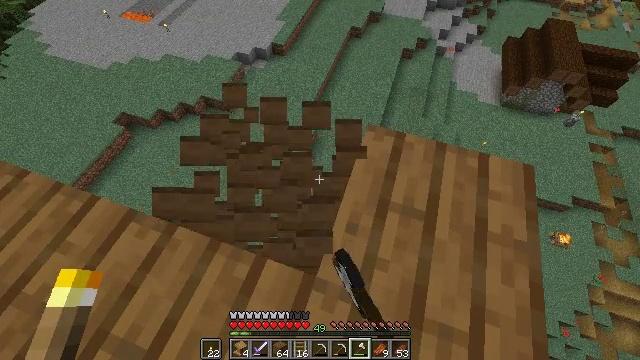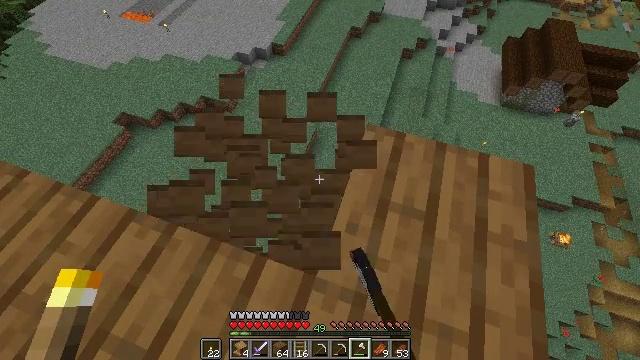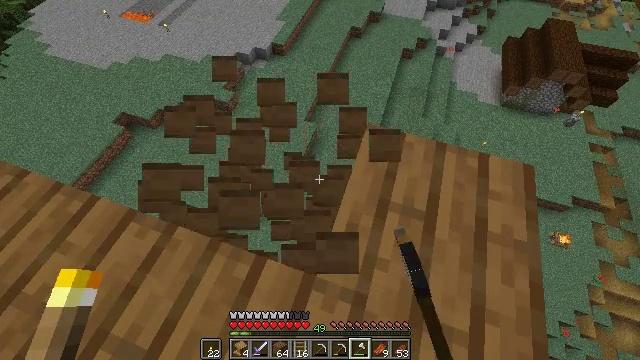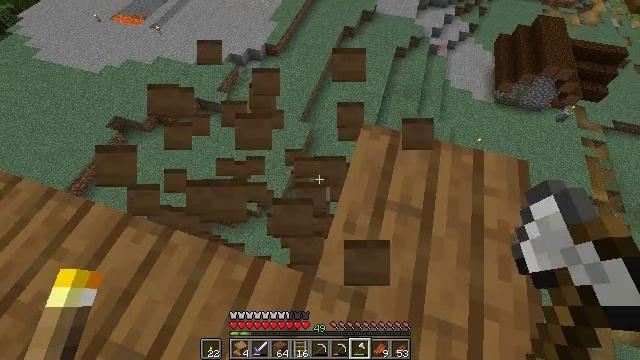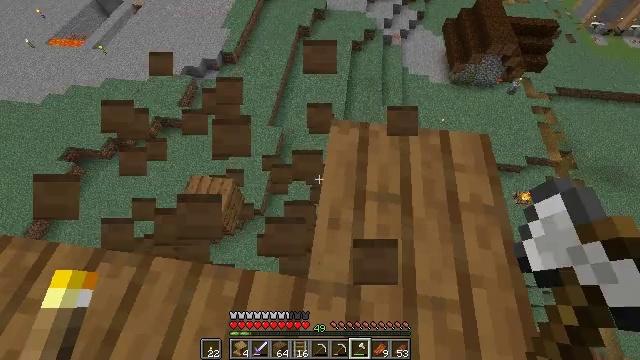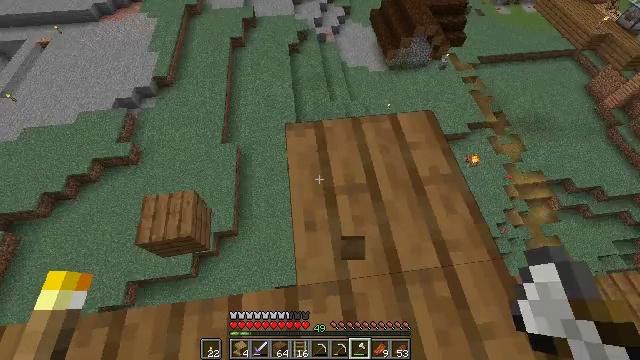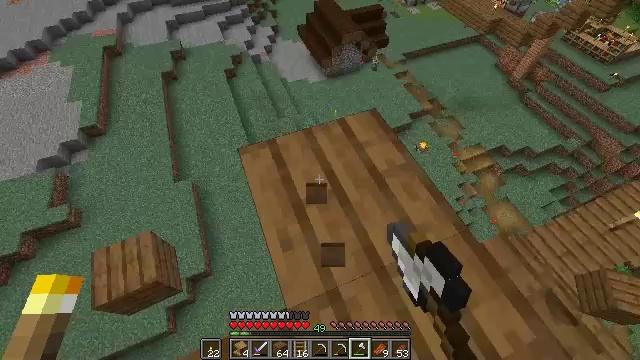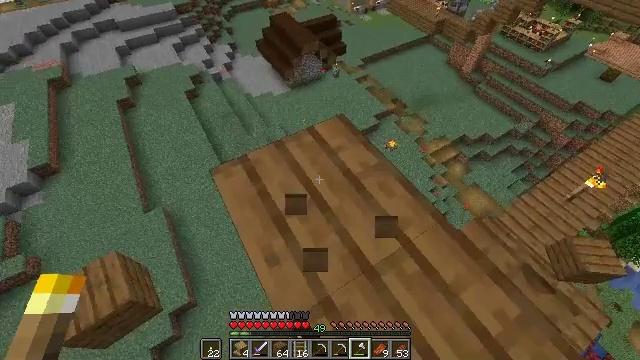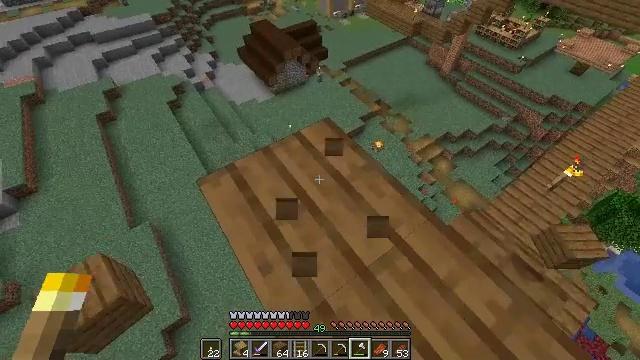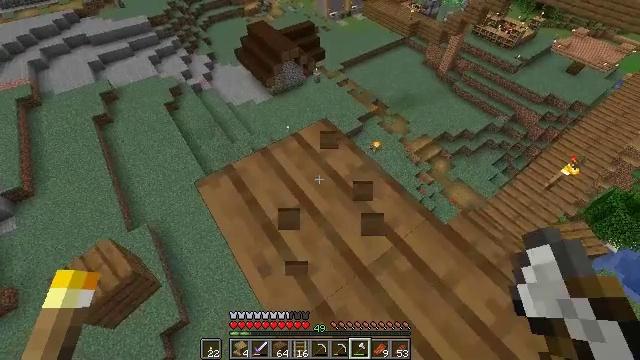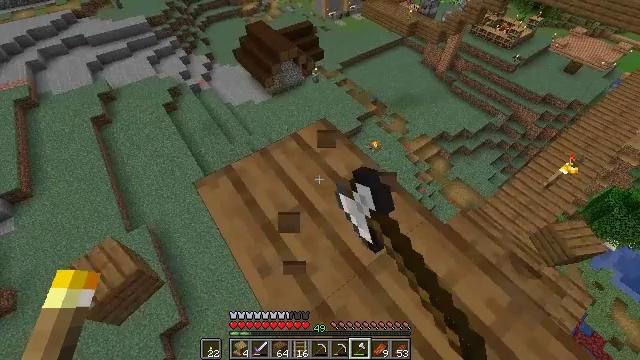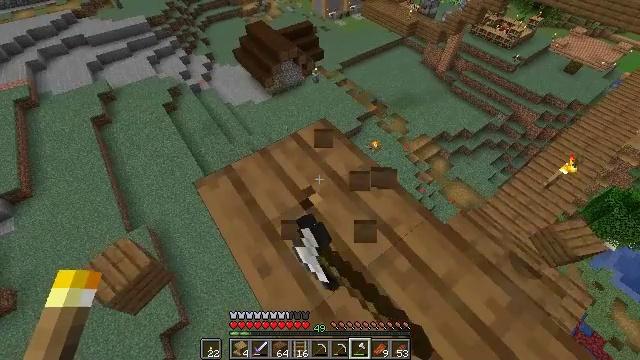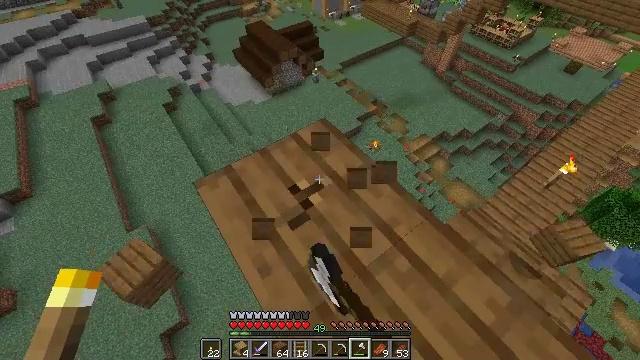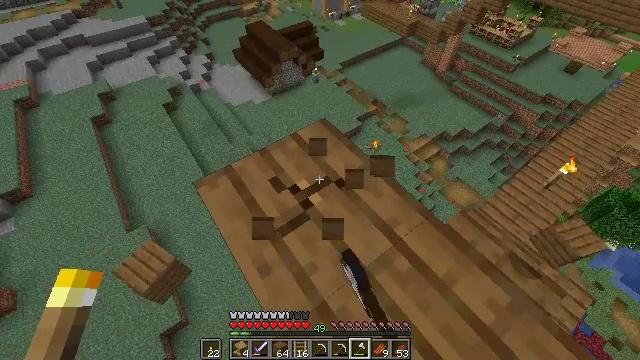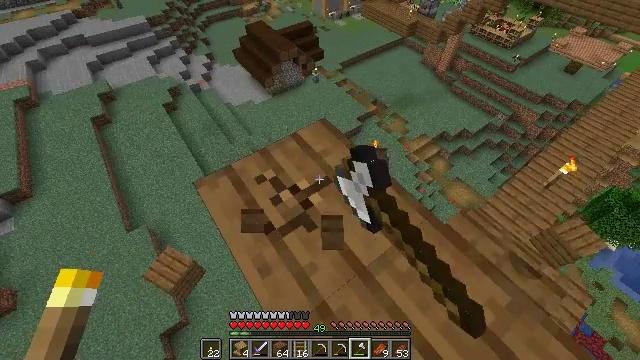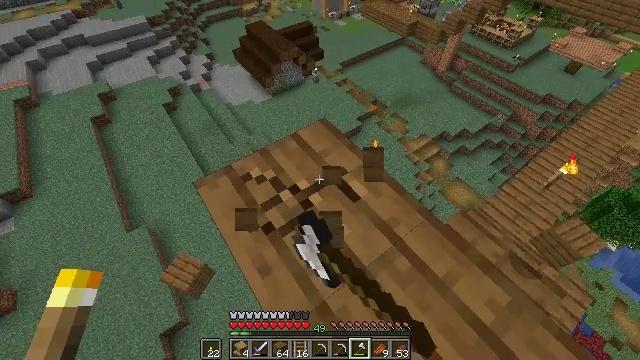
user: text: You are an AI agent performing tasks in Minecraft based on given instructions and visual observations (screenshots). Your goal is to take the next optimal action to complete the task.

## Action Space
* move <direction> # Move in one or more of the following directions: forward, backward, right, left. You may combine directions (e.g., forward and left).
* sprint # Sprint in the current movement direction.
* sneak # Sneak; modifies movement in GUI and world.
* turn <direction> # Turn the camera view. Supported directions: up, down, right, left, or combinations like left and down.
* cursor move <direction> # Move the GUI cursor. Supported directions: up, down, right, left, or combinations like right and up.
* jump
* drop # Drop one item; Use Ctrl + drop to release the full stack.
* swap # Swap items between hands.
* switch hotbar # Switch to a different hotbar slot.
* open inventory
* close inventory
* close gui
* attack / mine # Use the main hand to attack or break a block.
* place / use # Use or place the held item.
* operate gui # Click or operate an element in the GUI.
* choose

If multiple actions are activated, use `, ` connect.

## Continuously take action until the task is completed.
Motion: motion action
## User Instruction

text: Break spruce planks from a structure.
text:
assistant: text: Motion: sneak, attack / mine
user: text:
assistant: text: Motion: sneak, attack / mine
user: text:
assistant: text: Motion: sneak, turn right, attack / mine
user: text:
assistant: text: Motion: sneak, turn right, attack / mine
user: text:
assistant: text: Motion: sneak, turn right, attack / mine
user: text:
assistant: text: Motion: sneak, turn right and up, attack / mine
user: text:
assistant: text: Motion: sneak, turn right and up, attack / mine
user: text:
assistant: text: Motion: sneak, turn right, attack / mine
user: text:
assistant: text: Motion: sneak, attack / mine
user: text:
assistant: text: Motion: sneak, attack / mine
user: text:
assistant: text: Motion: sneak, attack / mine
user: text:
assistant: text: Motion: sneak, attack / mine
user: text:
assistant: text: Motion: sneak, attack / mine
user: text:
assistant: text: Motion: sneak, attack / mine
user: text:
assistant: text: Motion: sneak, attack / mine
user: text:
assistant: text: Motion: sneak, attack / mine
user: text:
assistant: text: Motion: sneak, attack / mine
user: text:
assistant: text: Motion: sneak, attack / mine
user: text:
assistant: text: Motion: sneak, attack / mine
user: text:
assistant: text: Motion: sneak, attack / mine
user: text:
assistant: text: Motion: sneak, attack / mine
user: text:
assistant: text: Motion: sneak, attack / mine
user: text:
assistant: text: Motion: sneak, attack / mine
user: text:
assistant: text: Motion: sneak, attack / mine
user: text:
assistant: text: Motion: sneak, attack / mine
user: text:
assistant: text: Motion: sneak, attack / mine
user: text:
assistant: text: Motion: sneak, attack / mine
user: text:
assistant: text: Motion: sneak, turn right, attack / mine
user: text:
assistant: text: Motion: move right, sneak, turn right
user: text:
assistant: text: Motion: move forward and move right, sneak, turn right